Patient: sex M, age 42
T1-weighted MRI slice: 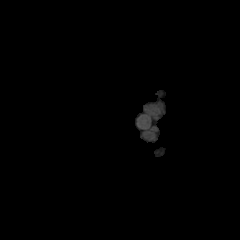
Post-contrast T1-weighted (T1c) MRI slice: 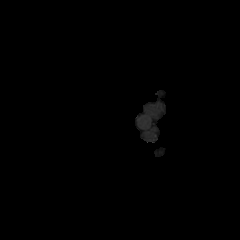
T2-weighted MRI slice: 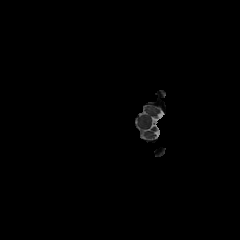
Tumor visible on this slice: no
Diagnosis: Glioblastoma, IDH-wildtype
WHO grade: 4